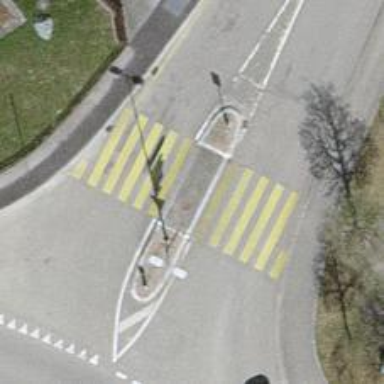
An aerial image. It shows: Uncontrolled zebra crossing with marked island on the road.